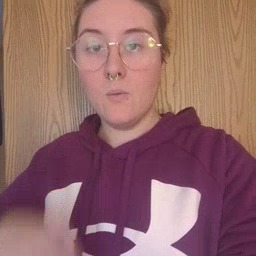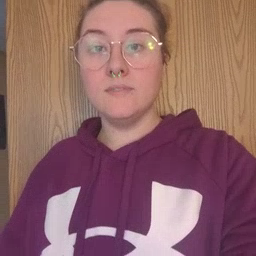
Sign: down